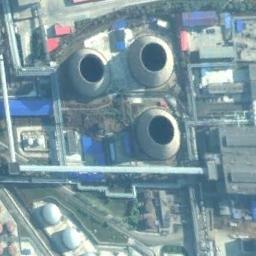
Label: thermal_power_station